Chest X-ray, PA view. Patient: 38 years old, sex M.
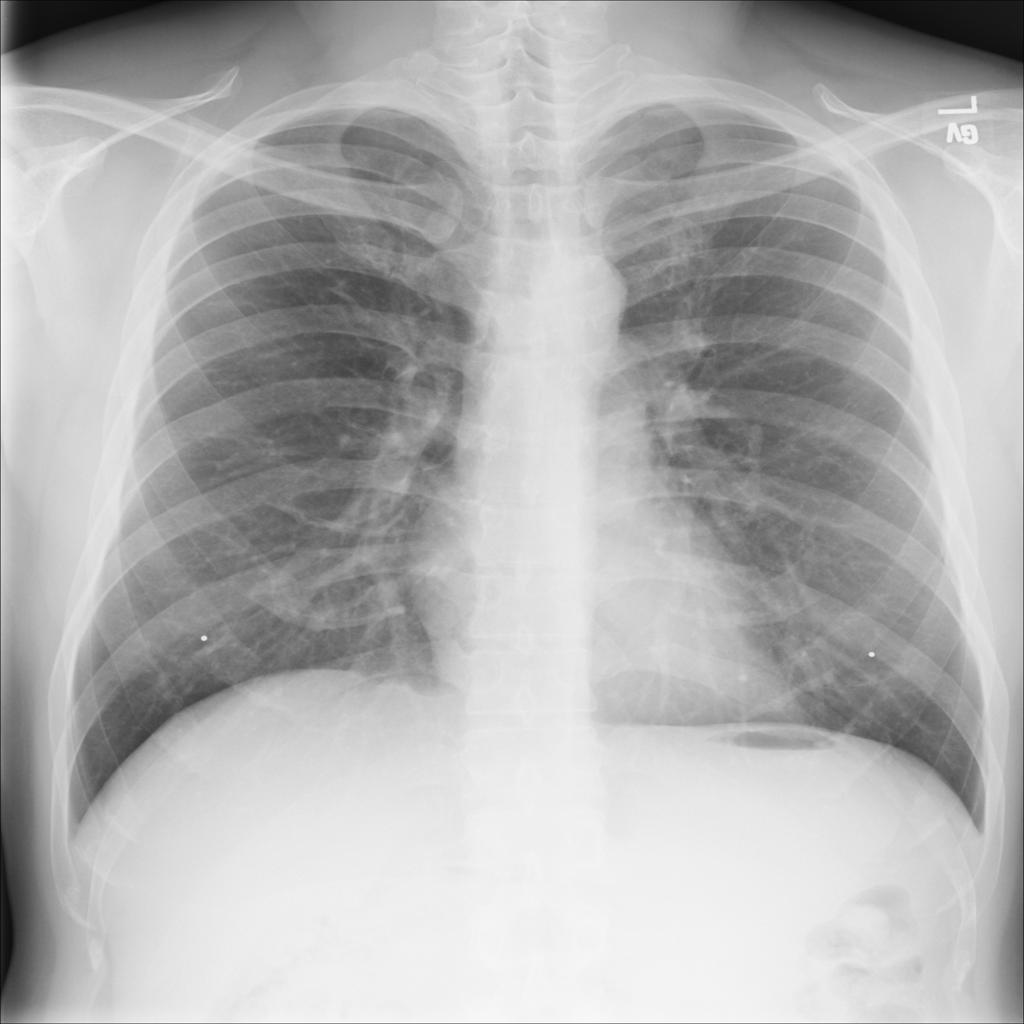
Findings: No Finding